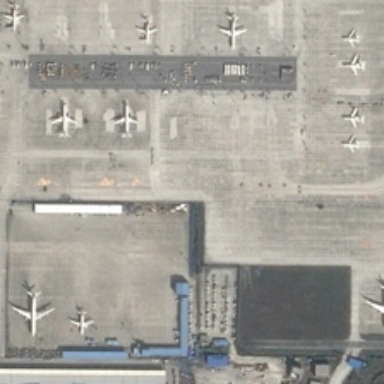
Some planes are scattered in an airport near a parking lot and several buildings .